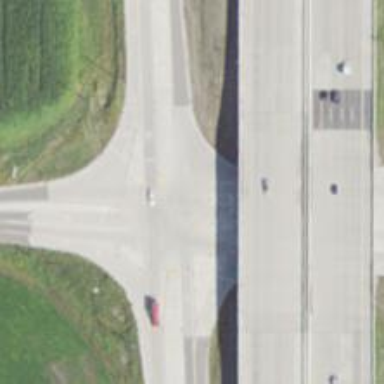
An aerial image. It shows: Tertiary link road.